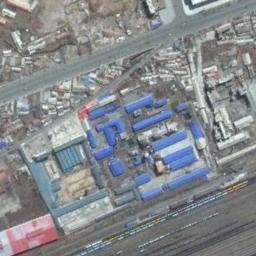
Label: industrial_area